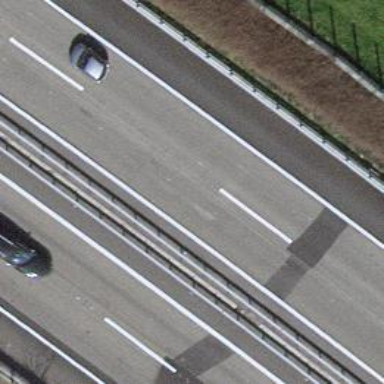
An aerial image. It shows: Motorway.